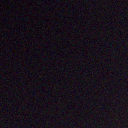
Screen state: off